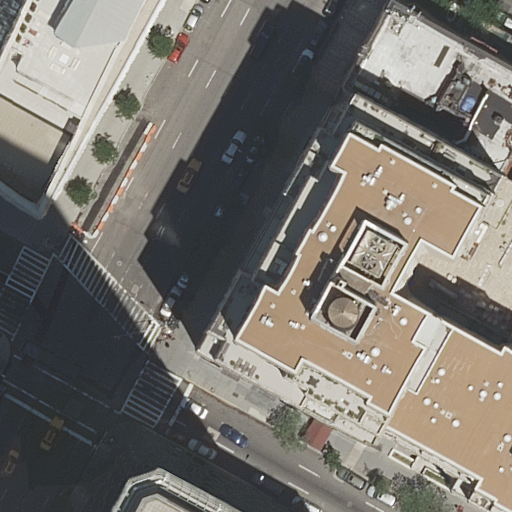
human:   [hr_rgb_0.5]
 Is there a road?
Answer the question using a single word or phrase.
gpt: yes

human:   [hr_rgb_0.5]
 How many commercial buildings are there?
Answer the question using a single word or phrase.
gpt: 0

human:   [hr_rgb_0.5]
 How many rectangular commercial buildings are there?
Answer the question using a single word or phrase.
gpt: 0

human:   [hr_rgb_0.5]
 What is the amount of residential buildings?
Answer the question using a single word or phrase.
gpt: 4

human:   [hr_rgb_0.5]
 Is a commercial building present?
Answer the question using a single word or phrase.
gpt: no

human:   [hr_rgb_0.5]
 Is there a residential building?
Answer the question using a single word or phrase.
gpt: yes

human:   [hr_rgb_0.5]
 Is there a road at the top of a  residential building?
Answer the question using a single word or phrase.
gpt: yes

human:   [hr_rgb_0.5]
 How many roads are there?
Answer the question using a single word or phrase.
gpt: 3

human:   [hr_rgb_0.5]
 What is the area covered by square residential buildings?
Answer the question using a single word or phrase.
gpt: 0m2

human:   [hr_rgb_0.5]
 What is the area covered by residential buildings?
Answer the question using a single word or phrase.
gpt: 2842m2

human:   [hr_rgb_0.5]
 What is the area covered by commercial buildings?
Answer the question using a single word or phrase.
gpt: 0m2

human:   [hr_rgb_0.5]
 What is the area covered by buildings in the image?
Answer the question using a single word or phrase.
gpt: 2842m2

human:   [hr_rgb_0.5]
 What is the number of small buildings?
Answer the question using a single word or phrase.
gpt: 1

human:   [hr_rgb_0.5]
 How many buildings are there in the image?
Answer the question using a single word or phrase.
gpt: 4

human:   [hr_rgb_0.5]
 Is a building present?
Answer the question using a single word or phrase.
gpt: yes

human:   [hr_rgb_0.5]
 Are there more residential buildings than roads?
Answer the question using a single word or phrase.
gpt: yes

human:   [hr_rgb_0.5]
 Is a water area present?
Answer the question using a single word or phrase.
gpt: no

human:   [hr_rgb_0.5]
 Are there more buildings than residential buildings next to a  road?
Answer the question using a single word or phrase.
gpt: no

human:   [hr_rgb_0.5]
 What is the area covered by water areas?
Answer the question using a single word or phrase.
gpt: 0m2

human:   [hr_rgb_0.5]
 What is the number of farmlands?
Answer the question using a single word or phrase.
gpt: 0

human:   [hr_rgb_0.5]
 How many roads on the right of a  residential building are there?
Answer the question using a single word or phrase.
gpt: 3

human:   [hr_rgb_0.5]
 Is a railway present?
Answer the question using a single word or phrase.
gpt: no

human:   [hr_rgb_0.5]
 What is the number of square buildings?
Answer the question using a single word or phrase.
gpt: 0

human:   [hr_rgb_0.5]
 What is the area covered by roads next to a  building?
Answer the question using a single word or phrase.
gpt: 0m2

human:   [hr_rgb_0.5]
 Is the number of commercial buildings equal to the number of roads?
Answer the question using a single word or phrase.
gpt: no

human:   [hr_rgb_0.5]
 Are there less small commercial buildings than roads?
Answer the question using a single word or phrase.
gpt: yes

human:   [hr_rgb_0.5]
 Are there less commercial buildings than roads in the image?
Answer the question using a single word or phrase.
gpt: yes

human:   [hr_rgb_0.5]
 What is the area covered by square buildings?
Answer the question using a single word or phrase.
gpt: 0m2

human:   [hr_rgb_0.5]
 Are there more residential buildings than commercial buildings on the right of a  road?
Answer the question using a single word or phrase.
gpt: yes

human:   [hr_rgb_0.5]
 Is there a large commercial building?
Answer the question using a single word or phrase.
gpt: no

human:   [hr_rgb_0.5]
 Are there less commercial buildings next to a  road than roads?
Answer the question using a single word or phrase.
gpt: yes

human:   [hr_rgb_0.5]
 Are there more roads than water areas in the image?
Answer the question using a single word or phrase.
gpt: yes

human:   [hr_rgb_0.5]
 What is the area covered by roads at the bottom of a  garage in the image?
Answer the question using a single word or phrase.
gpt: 0m2

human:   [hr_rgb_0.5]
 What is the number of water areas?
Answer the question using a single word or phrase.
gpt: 0

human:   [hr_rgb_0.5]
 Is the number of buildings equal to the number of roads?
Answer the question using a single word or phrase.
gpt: no

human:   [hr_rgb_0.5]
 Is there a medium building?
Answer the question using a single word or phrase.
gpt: no

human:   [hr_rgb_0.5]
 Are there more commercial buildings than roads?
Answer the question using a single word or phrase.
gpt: no

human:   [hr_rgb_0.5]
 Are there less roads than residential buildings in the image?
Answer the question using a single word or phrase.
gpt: yes

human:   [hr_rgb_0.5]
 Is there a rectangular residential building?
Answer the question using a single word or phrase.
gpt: yes

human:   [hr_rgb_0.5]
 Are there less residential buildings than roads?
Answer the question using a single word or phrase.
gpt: no

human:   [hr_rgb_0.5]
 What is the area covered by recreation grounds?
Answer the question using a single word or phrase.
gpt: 0m2

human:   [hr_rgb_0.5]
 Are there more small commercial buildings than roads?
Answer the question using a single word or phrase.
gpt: no

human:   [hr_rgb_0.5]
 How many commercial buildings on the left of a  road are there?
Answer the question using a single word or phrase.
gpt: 0

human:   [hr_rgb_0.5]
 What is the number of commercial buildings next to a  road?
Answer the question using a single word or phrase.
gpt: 0

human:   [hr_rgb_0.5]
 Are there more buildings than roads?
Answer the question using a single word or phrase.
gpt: yes

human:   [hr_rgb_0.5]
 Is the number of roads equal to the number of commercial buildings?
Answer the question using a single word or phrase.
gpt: no

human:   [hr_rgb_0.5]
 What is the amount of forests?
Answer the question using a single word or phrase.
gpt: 0

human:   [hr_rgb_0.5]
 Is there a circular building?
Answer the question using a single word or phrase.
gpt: no

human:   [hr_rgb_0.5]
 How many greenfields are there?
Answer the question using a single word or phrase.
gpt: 0

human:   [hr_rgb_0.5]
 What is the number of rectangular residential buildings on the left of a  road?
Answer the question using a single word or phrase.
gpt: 0

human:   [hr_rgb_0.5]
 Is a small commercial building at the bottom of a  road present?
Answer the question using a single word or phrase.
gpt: no

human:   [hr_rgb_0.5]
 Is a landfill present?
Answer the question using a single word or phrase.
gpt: no

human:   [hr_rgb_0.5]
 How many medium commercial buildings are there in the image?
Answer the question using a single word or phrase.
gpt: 0

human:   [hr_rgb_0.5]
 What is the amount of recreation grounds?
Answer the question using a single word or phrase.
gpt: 0

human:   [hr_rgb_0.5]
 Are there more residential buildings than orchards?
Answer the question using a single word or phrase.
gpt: yes

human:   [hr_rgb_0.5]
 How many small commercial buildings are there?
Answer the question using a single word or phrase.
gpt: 0

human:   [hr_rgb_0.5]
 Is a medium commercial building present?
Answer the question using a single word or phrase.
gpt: no

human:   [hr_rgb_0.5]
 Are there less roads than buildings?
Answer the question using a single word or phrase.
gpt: yes

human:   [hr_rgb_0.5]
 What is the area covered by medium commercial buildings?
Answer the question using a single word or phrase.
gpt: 0m2

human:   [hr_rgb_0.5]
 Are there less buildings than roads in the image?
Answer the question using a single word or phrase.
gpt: no

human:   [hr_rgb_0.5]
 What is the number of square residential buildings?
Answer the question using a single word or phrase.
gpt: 0

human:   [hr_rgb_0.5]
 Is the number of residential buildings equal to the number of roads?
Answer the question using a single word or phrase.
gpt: no

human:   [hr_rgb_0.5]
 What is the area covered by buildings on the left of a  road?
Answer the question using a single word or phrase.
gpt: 739m2

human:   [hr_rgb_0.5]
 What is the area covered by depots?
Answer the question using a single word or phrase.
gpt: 0m2